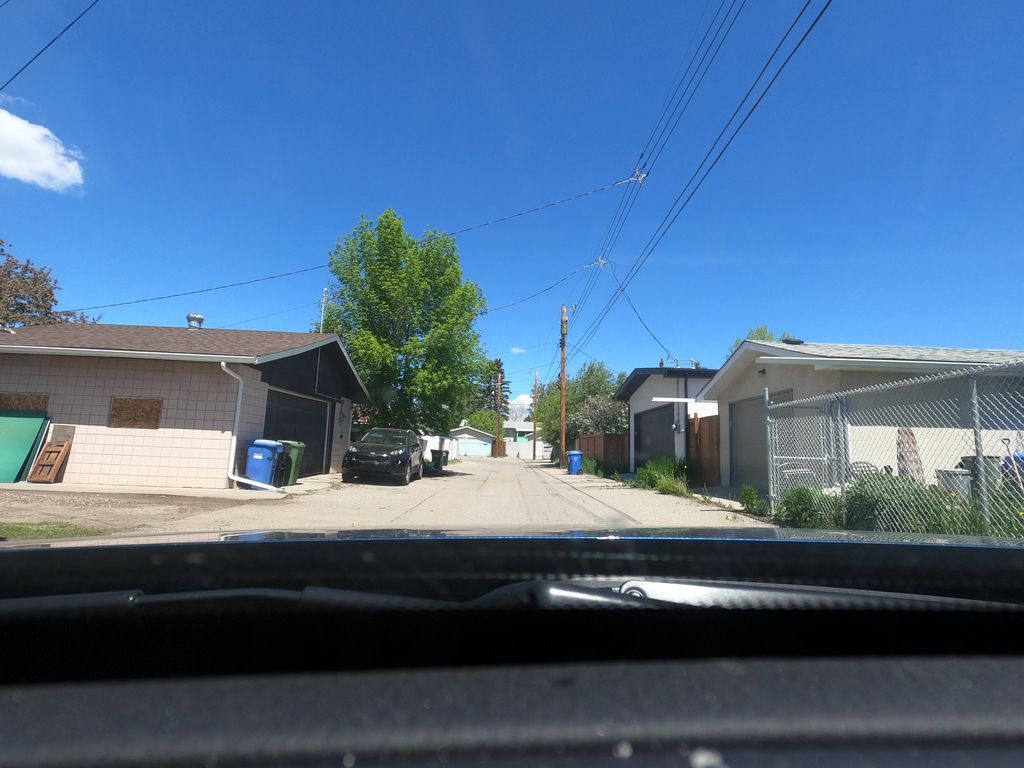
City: calgary